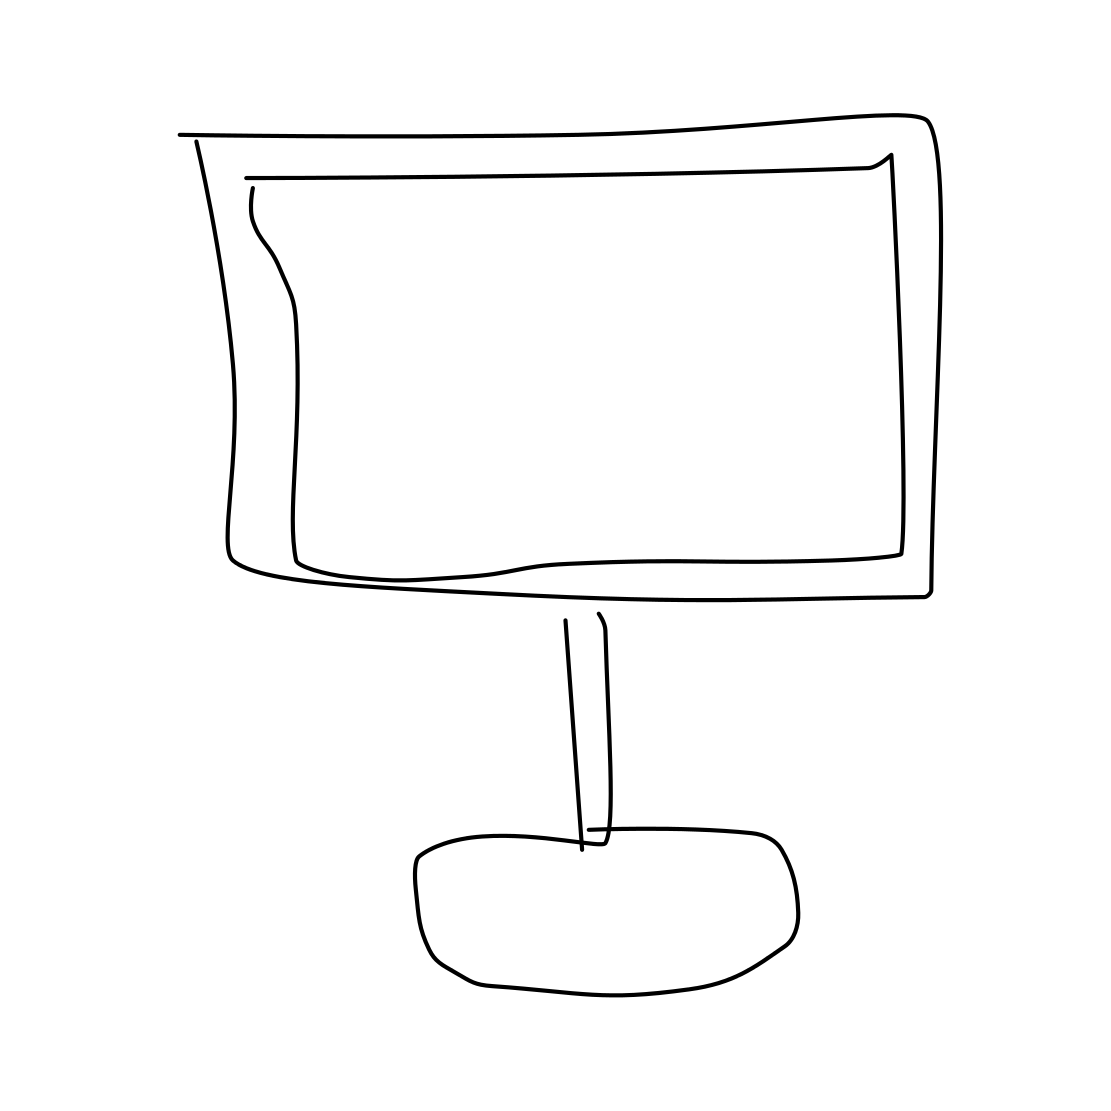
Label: computer monitor